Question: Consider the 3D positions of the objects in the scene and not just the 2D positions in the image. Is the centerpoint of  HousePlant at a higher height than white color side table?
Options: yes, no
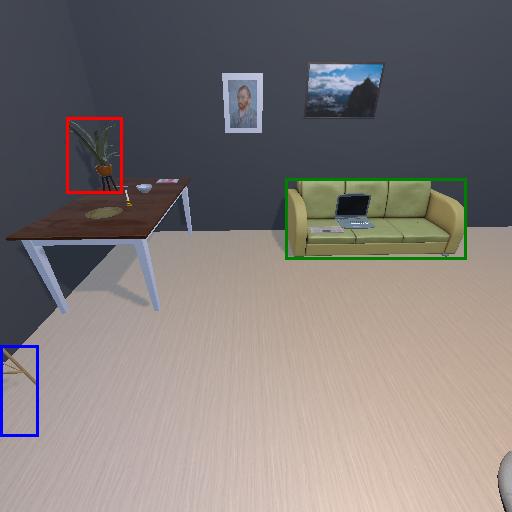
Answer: yes